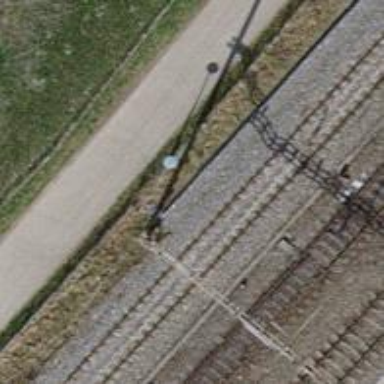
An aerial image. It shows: Power pole.